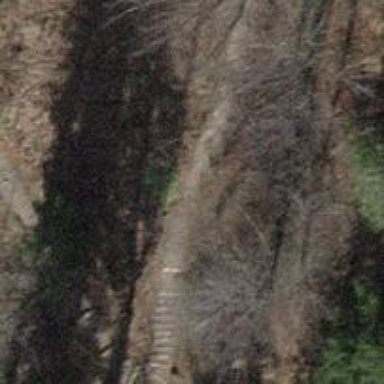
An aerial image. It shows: Steps on the road with tracktype of grade5.